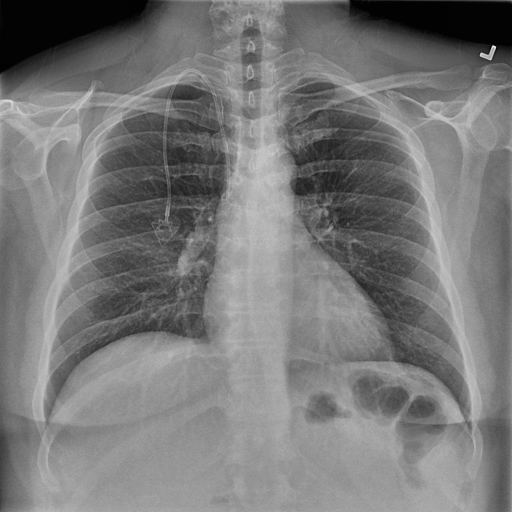
Finding: NORMAL